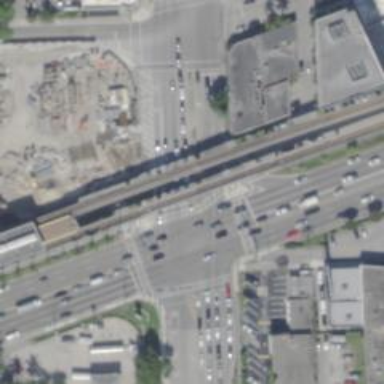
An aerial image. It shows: Asphalt road designated as trunk highway with separate sidewalks.